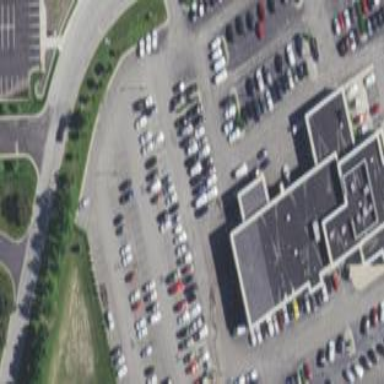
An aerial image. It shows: Commercial building.